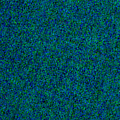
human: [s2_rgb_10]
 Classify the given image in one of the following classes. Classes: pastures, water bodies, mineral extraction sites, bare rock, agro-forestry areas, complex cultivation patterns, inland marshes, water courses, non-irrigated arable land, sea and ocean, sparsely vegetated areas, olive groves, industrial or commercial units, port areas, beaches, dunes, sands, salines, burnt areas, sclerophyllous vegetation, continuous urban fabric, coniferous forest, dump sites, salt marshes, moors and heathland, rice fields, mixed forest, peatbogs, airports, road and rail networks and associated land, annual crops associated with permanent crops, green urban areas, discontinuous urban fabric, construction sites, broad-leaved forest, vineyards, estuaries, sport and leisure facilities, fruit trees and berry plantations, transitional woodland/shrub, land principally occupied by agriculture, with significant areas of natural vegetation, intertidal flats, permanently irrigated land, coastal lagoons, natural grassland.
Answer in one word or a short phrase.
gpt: sea and ocean